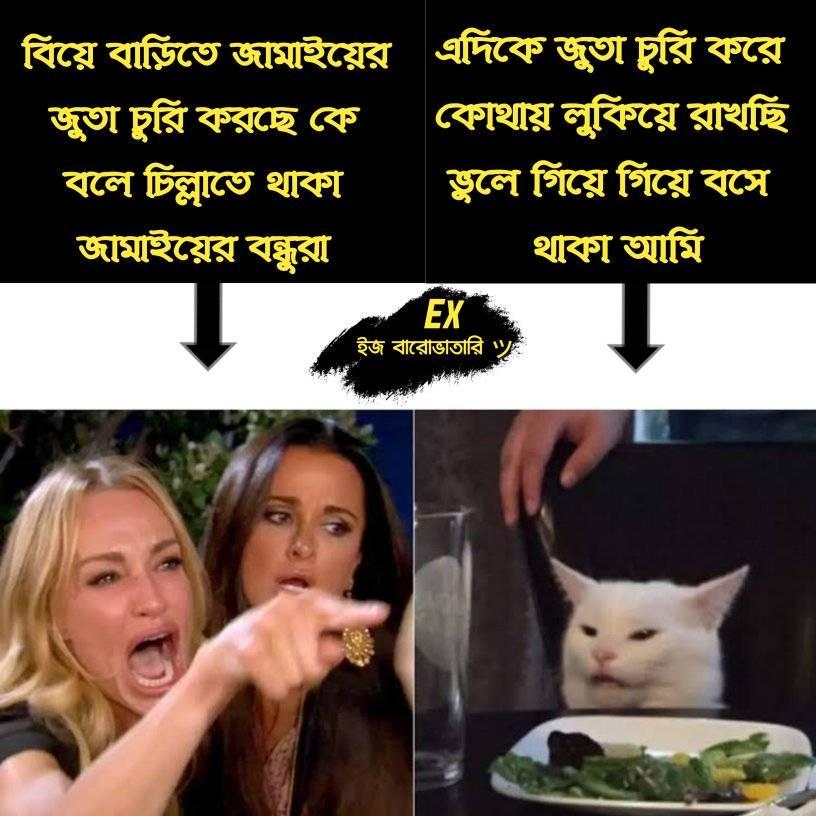
Caption: বিয়ে বাড়িতে জামাইয়ের জুতা চুরি করছে কে বলে চিল্লাতে থাকা জামাইয়ের বন্ধুরা   এদিকে জুতা চুরি করে কোথায় লুকিয়ে রাখছি ভুলে গিয়ে গিয়ে বসে থাকা আমি
Label: non-hate